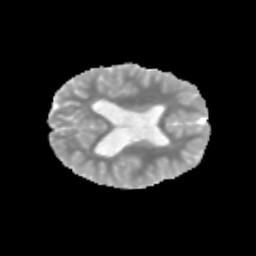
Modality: MD
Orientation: axial
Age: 9
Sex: female
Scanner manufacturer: siemens
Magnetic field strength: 3 T
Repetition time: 3.8 s
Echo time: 0.07 s